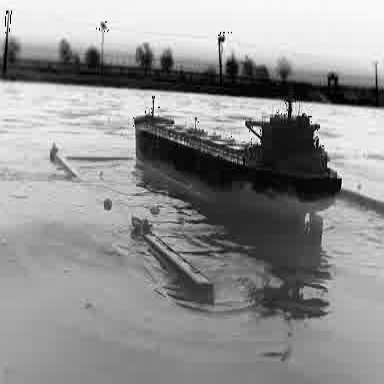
There is a liner in the infrared image.